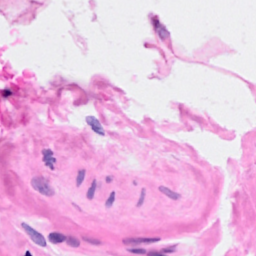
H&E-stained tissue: Breast